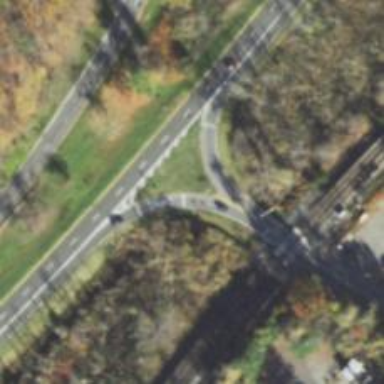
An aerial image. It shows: Trunk link highway.